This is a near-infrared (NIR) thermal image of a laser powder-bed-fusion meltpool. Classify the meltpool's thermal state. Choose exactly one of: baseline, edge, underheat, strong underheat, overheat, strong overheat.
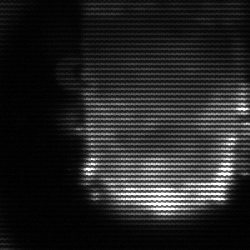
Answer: baseline